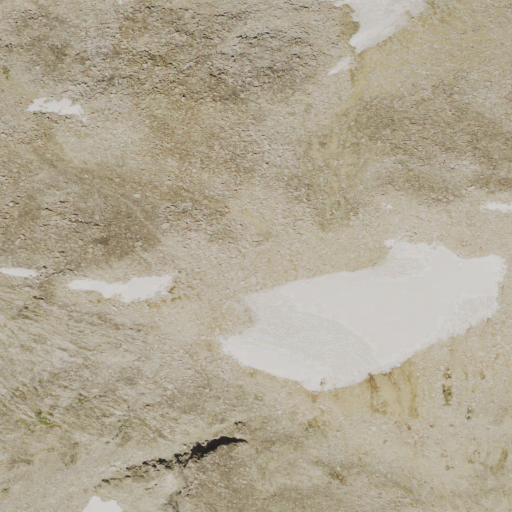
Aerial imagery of mountain in Wyoming named Hunters Hump containing grassland, snow, and barren land